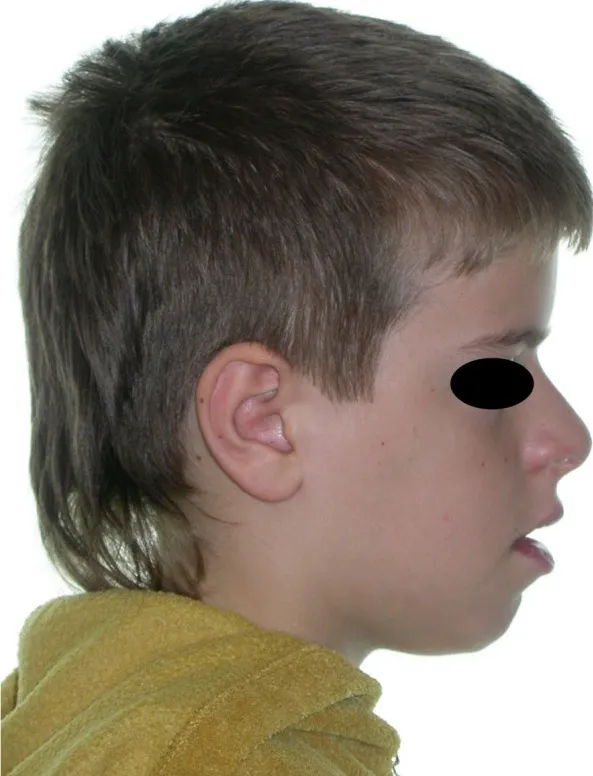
Facial view showing bulging calvaria, depressed nasal bridge, and hypoplastic maxillary and zygomatic bones.
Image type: medical_photograph (oral_photograph)